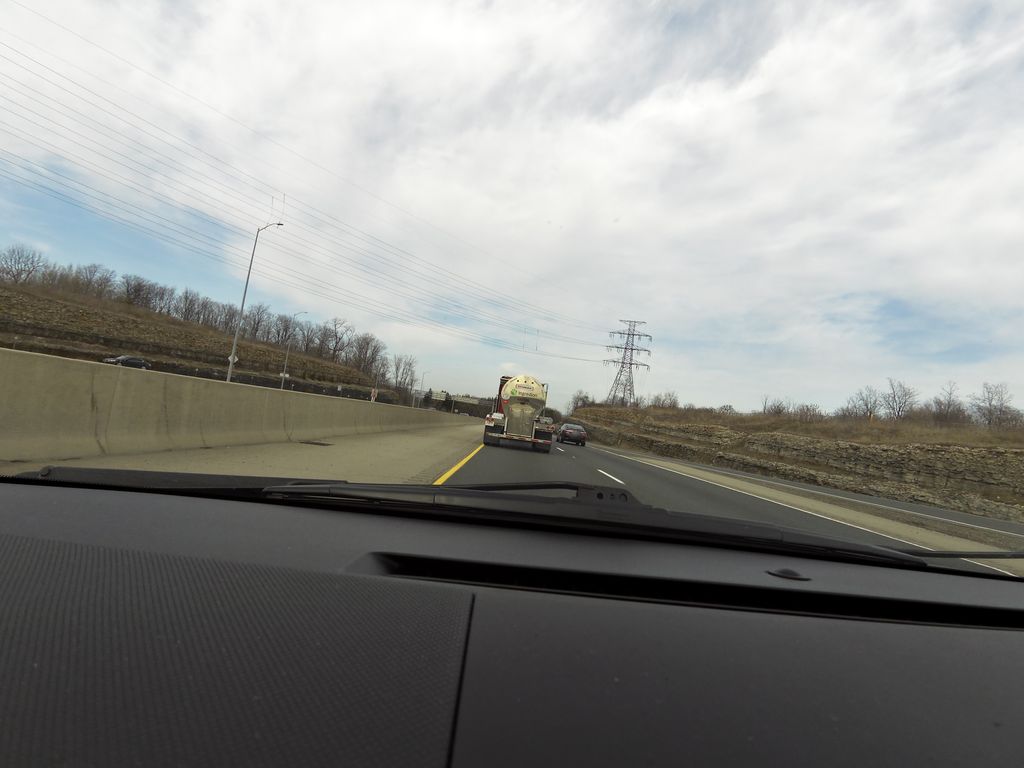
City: hamilton